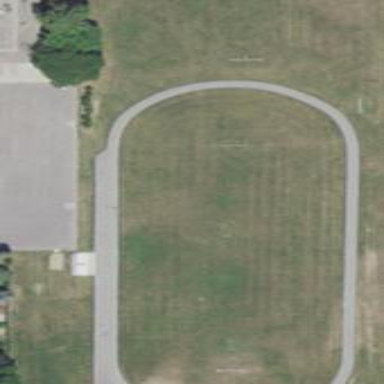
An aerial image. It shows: Track located within leisure land area.